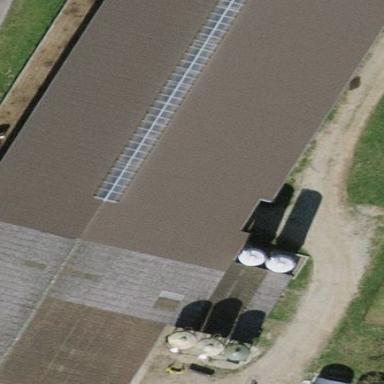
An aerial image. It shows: Farm auxiliary building.